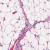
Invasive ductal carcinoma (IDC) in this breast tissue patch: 1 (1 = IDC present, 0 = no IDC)